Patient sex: F
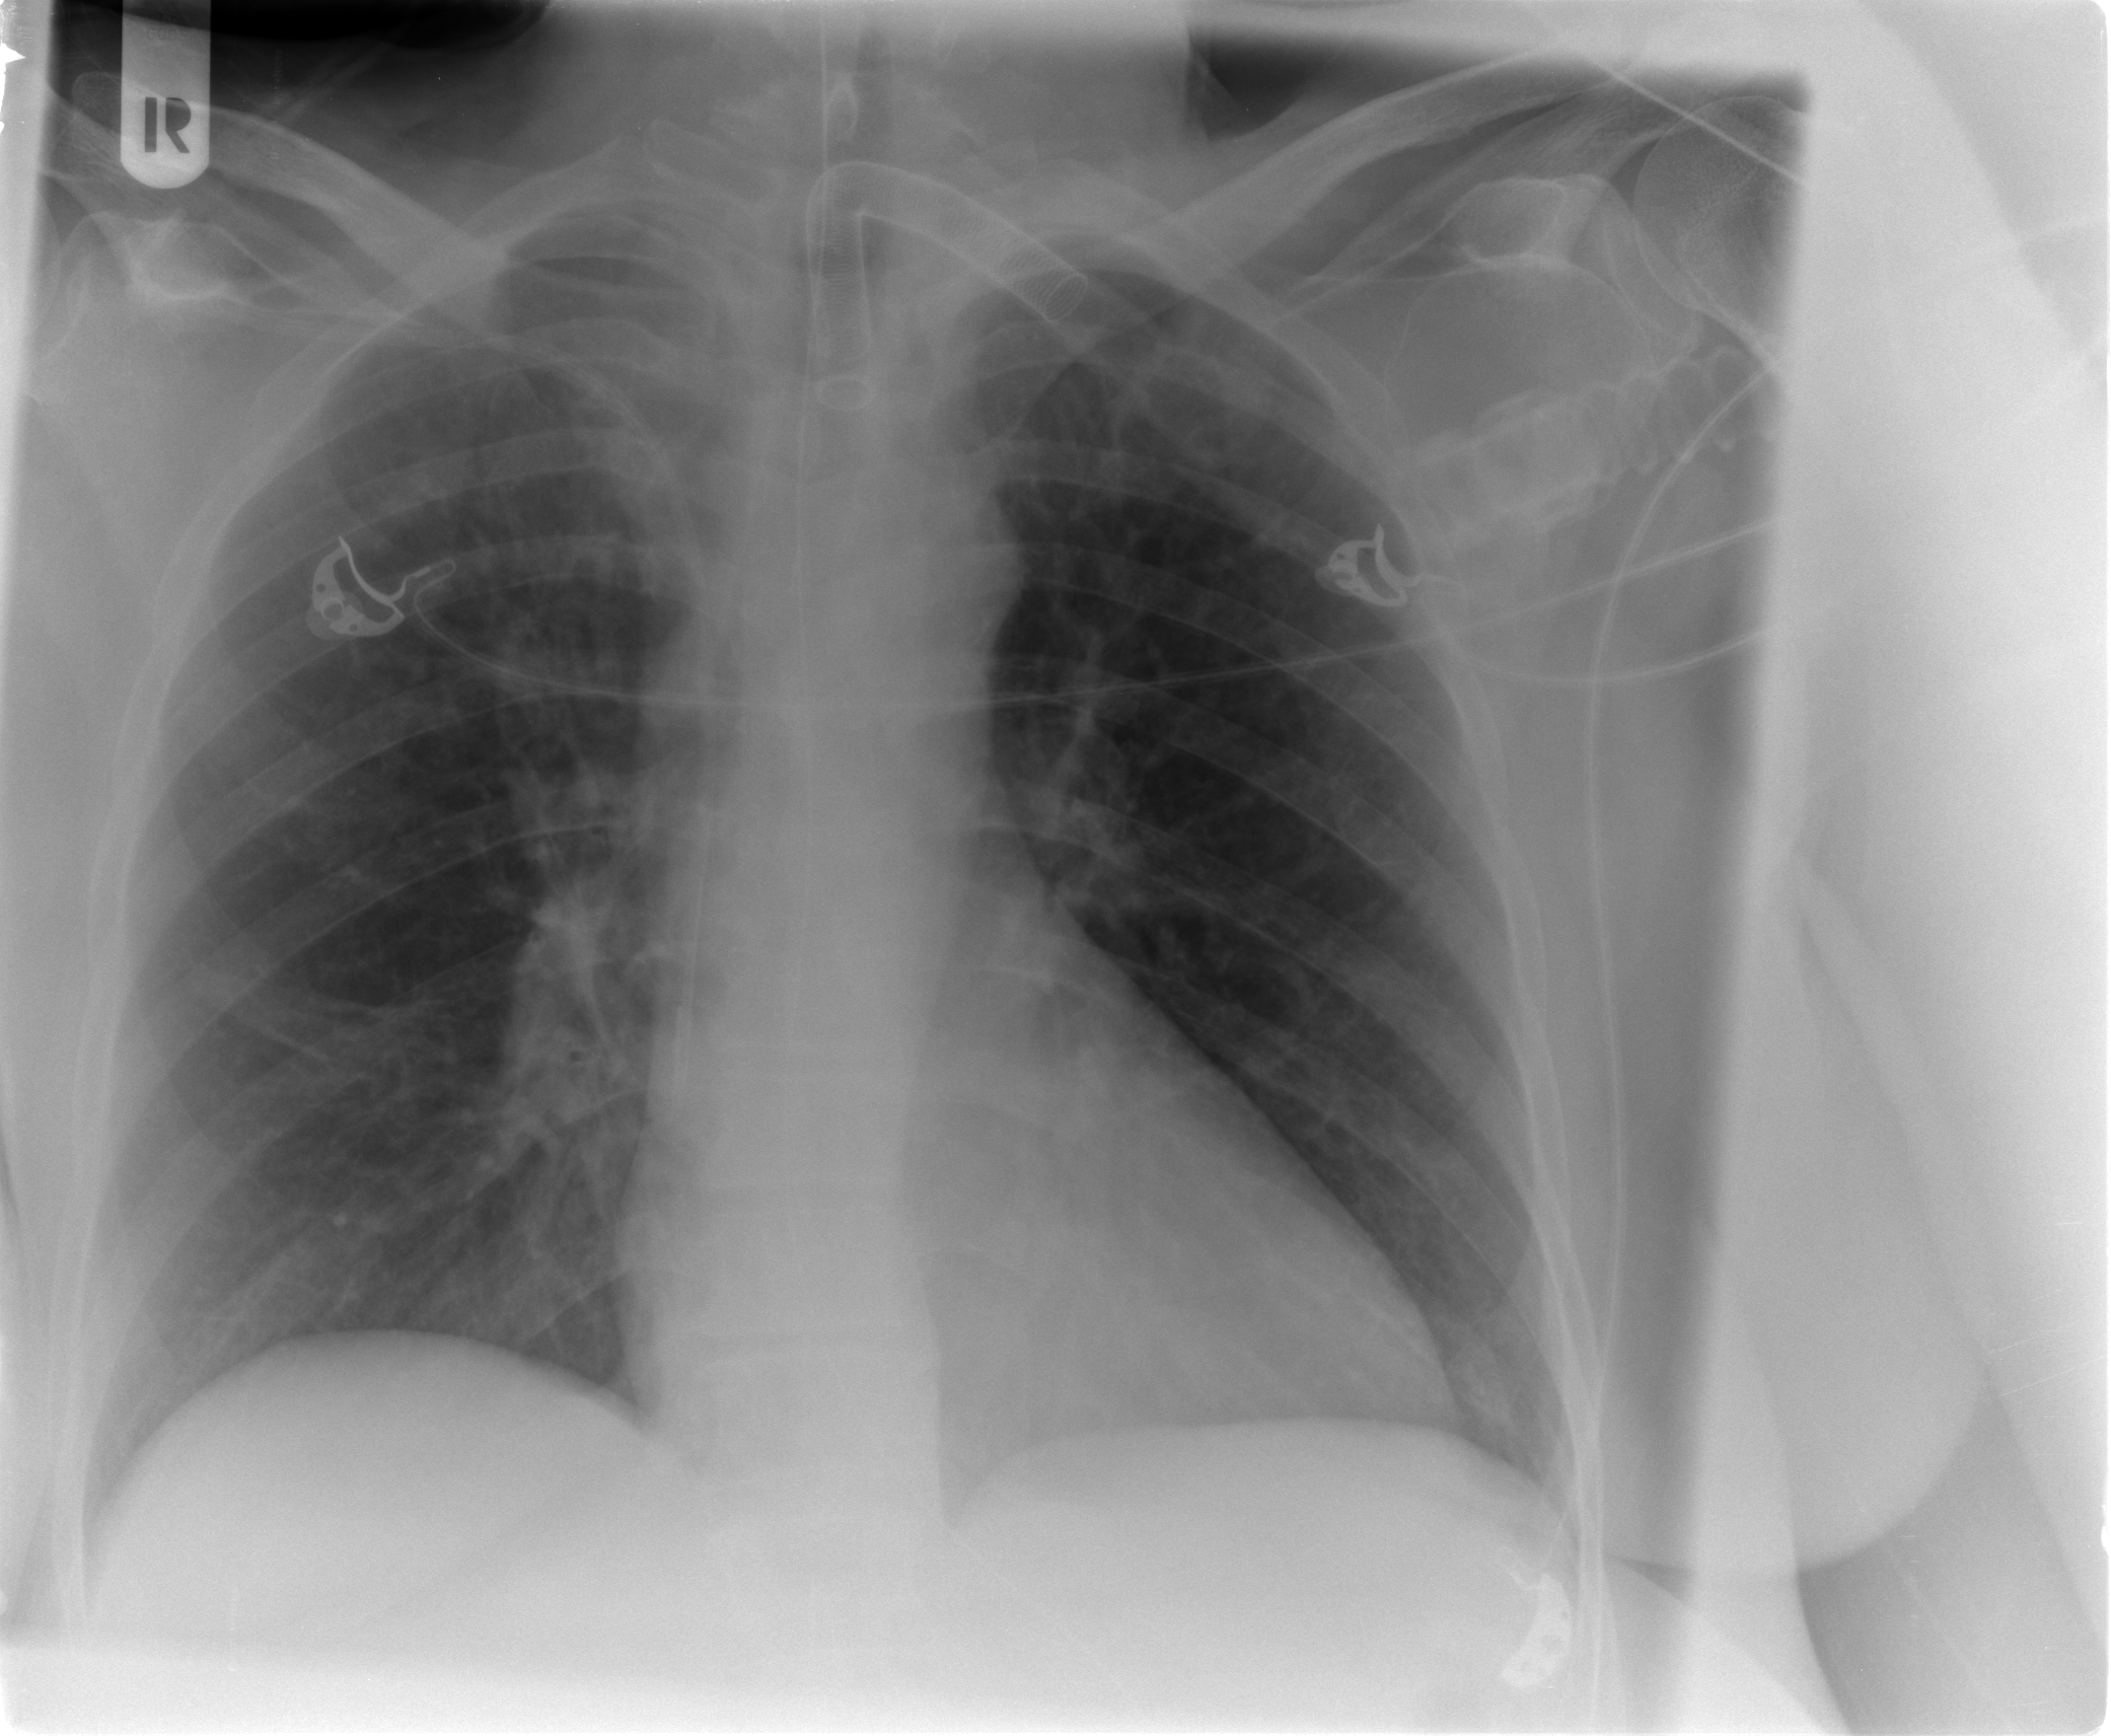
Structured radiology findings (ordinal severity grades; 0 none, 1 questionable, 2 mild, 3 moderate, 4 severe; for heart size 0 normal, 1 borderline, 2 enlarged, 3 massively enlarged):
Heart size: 0
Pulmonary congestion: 0
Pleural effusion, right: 0
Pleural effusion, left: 0
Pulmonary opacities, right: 0
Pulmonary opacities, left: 0
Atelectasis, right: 2
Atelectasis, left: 2